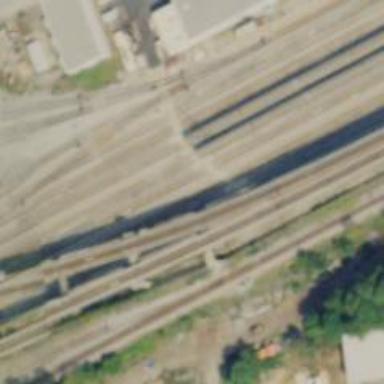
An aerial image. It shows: Electrified rail service yard.